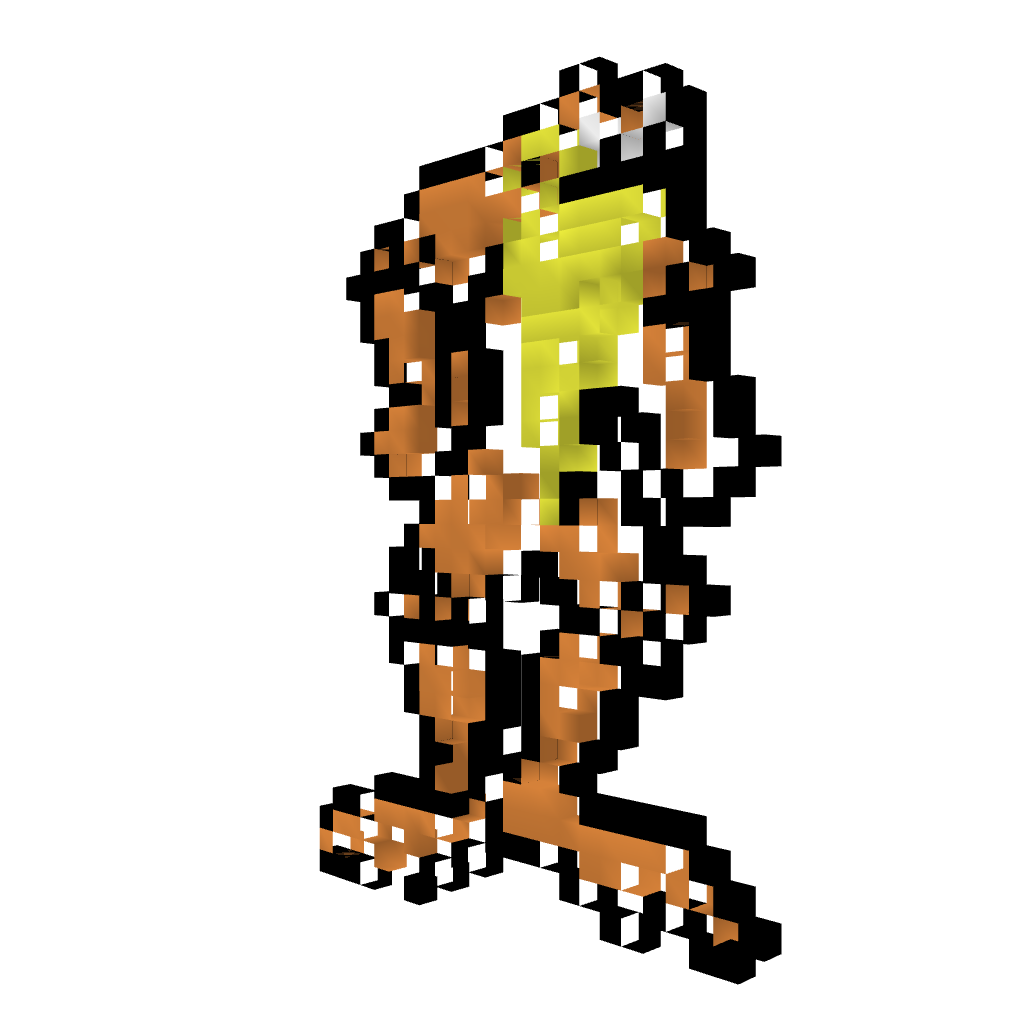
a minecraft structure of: Battletoads/NES-Zitz pixel high quality